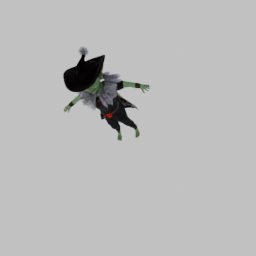
Label: people